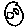
Label: moon